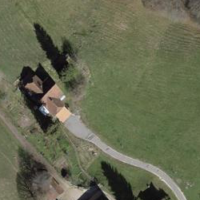
EUNIS habitat code: 24
Species observed at this site:
Tussilago farfara